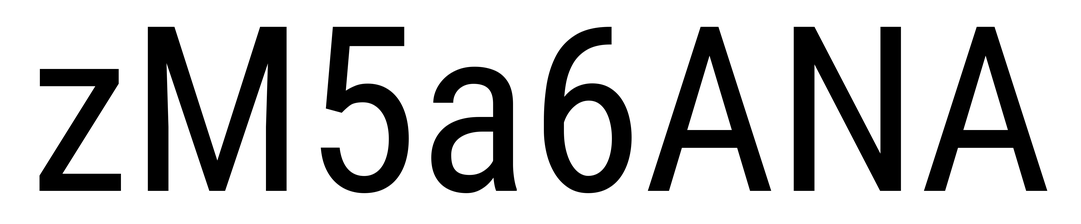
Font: Roboto_Condensed_Regular